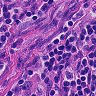
Metastatic tissue present: no